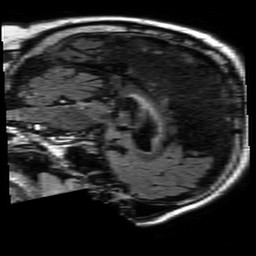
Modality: FLAIR
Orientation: sagittal
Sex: male
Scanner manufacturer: philips
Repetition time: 11 s
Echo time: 0.125 s